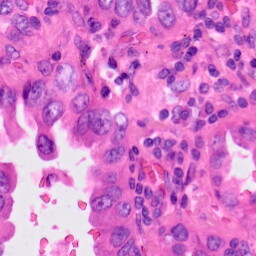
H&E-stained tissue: Lung